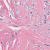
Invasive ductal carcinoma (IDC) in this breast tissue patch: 1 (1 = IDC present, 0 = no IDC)